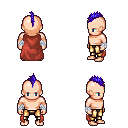
a pixel art fantasy rpg character, male body template, human, light skin, maroon cape, gold greaves, blue mohawk hairstyle, white cloth bandages, four views (front, back, left, right), 2x2 character sprite sheet, small pixel art, hard edges, no anti-aliasing